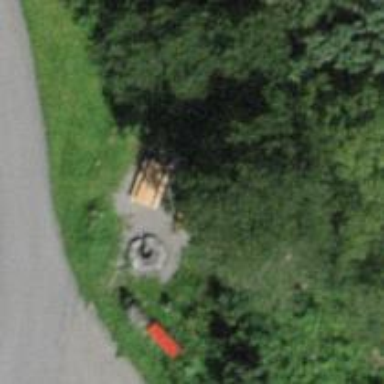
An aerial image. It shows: Picnic table located in leisure land area.